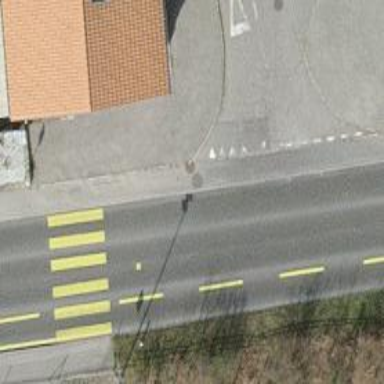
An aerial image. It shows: Sidewalk.